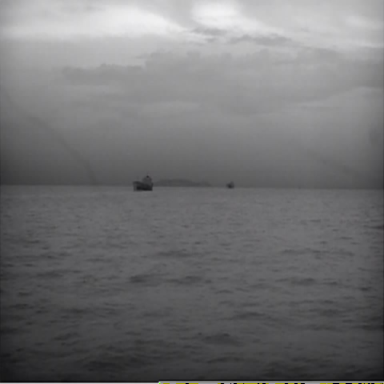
There are two liners in the infrared image.